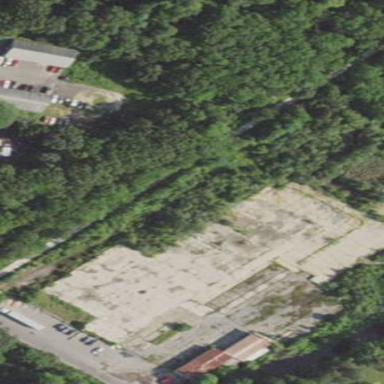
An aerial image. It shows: Brownfield site.